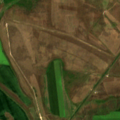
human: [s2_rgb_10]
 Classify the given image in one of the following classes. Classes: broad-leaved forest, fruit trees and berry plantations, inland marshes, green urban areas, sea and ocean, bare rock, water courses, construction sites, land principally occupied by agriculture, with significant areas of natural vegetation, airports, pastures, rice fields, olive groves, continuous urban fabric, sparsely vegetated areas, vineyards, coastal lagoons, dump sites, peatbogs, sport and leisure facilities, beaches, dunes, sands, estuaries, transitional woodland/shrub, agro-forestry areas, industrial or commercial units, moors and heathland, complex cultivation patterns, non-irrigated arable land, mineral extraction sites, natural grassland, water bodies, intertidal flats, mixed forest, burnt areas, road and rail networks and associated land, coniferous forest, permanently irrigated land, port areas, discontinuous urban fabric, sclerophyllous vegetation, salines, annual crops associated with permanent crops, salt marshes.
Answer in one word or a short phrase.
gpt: non-irrigated arable land, pastures